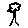
Label: tree